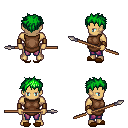
a pixel art fantasy rpg character, male body template, human, tanned skin, brown tunic, magenta pants, green bedhead hairstyle, leather bracers, brown slippers, spear, four views (front, back, left, right), 2x2 character sprite sheet, small pixel art, hard edges, no anti-aliasing